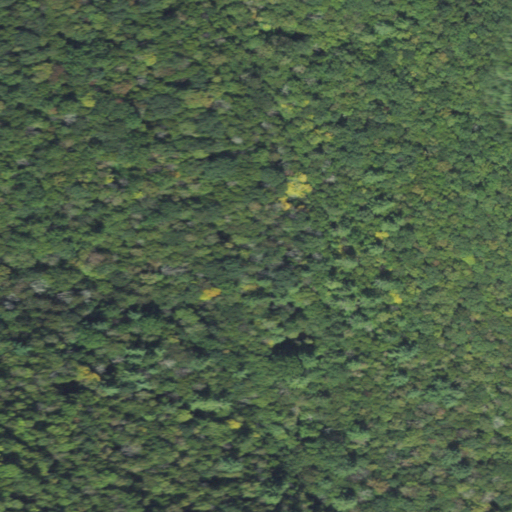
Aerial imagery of valley in Pennsylvania named Match Pine Hollow containing mixed forest and deciduous forest